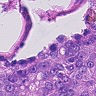
Metastatic tissue present: yes